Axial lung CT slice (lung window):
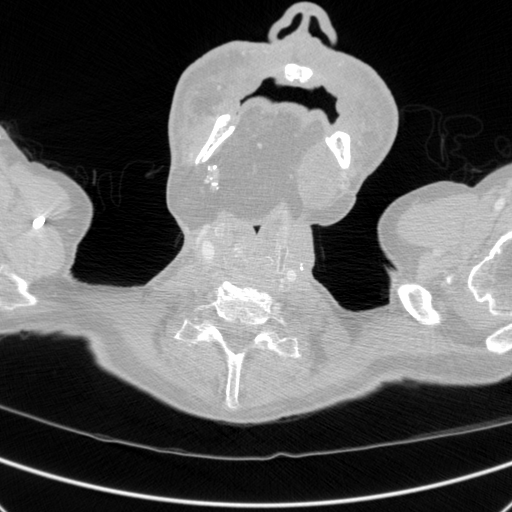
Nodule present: no